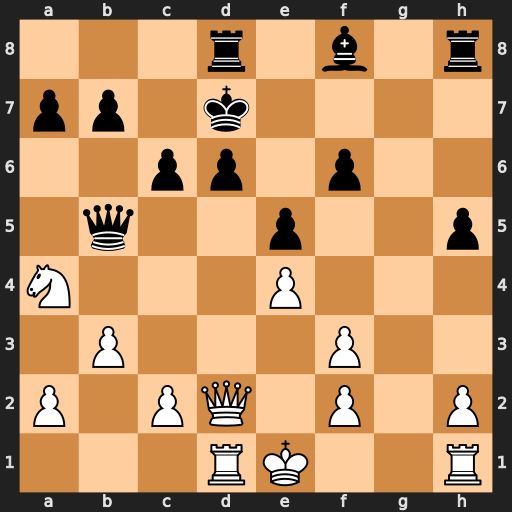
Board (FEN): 3r1b1r/pp1k4/2pp1p2/1q2p2p/N3P3/1P3P2/P1PQ1P1P/3RK2R
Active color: w
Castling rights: K
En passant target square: -
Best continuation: c4 Qb6 Nxb6+